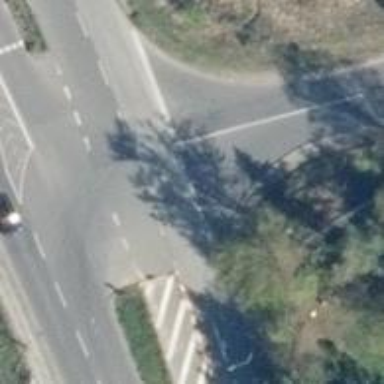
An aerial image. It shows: Asphalt secondary road with opposite track cycleway.